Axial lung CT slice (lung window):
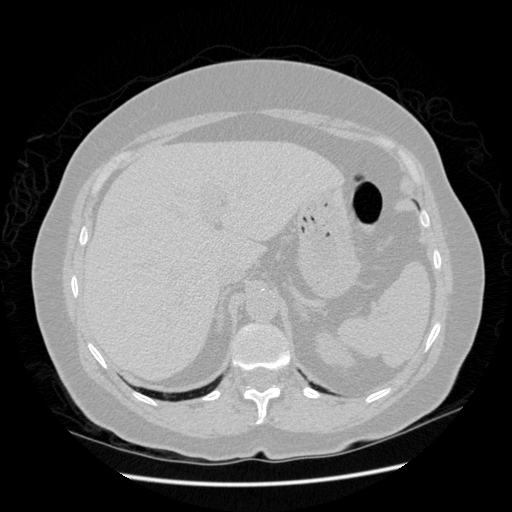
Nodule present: no